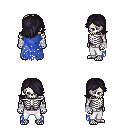
a pixel art fantasy rpg character, male body template, skeleton, blue tattered cape, white pants, raven swoop hairstyle, white cloth bandages, four views (front, back, left, right), 2x2 character sprite sheet, small pixel art, hard edges, no anti-aliasing